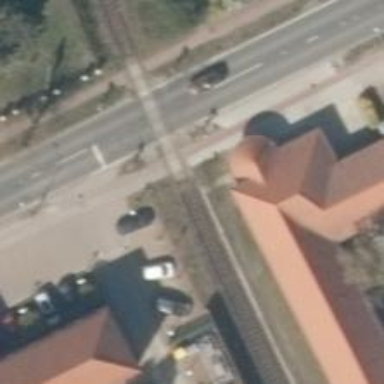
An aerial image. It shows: Railway signal.